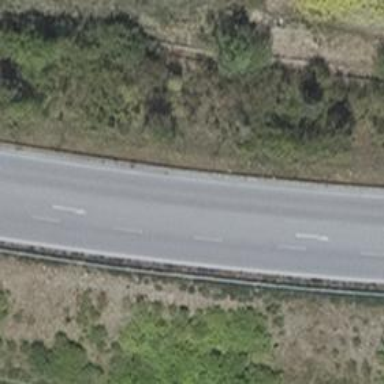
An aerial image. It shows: Asphalt motorroad with trunk classification.